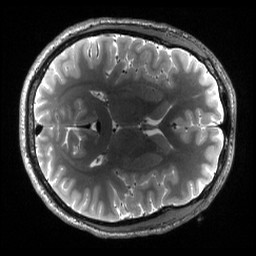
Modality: T2w
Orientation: axial
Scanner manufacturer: siemens
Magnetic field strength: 3 T
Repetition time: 3.2 s
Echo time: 0.563 s